Field crop: tomato
Growth stage: 1
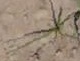
Species: cyperus